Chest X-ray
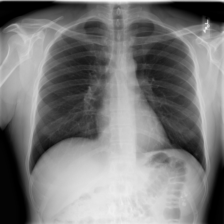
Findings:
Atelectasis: negative
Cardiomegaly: negative
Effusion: negative
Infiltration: negative
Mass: negative
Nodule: negative
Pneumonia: negative
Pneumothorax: negative
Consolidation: negative
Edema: negative
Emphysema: negative
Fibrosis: negative
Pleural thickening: negative
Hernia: negative